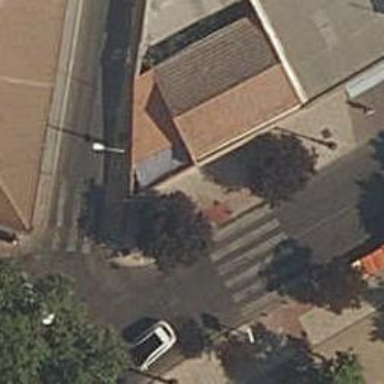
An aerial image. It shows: Sidewalk made of paving stones.